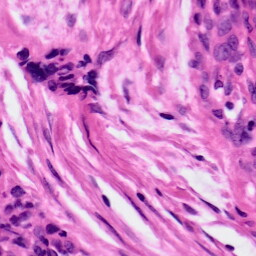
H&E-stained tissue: Ovarian